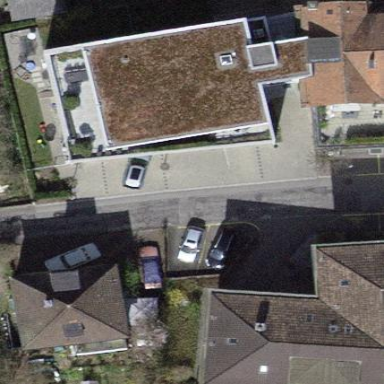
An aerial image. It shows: Apartments building with gambrel roof.